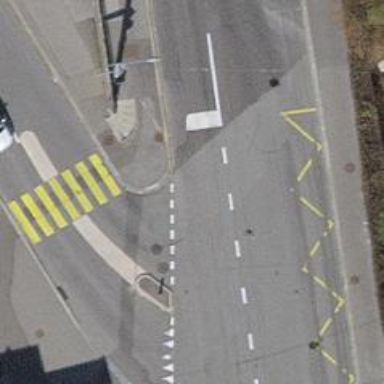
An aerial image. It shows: Trolleybus stop position for public transport.